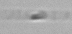
Label: Bacillariophyceae